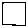
Label: square